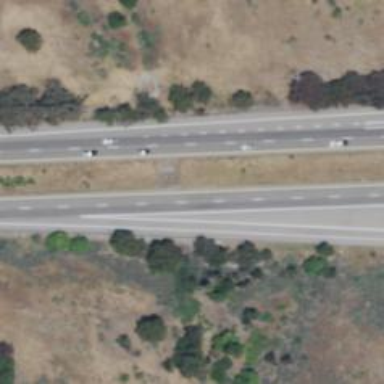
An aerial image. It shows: Trunk link highway.